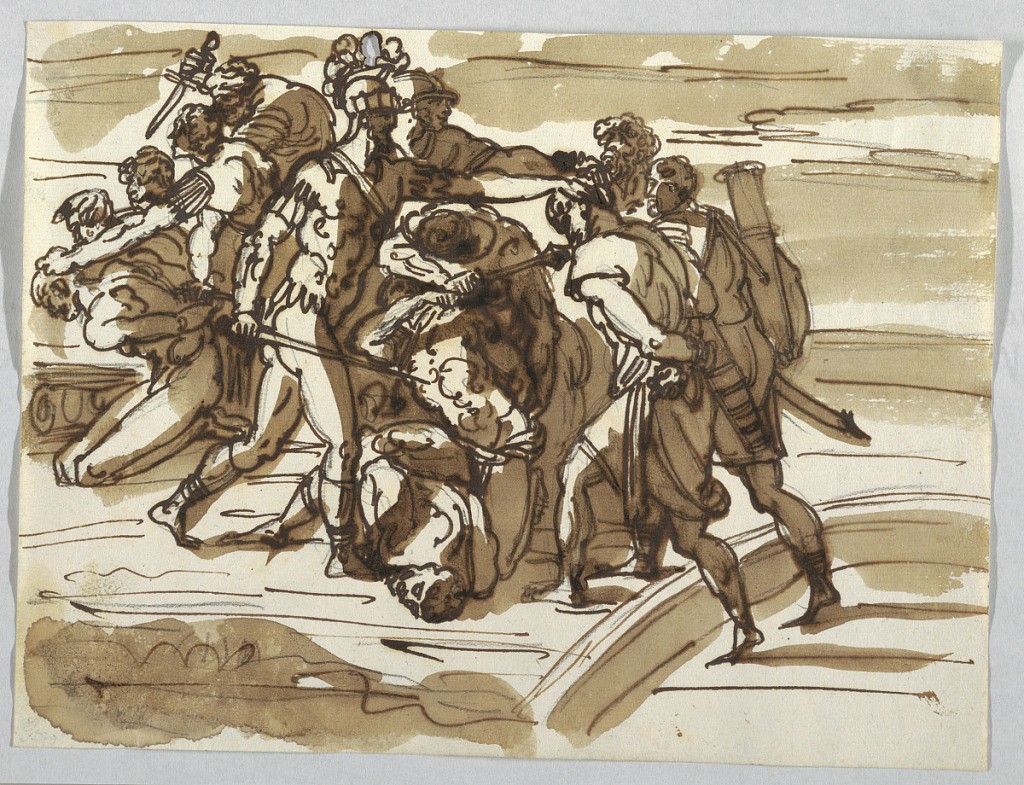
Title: Two Groups Captives from the Victory of Leo IV over the Saracens
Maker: Felice Giani, Italian, 1758–1823
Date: ca. 1820
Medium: Pen and brown ink, brush and sepia wash, black chalk on off white laid paper
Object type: Drawing
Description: The group of the killer is omitted and the other two groups are unified.